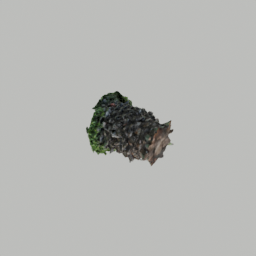
Label: nature